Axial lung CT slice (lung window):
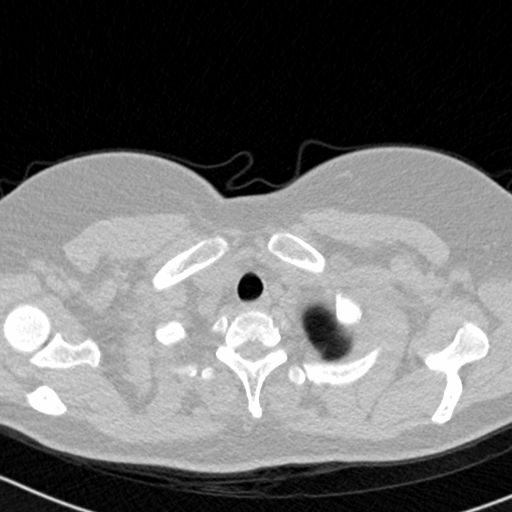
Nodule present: no